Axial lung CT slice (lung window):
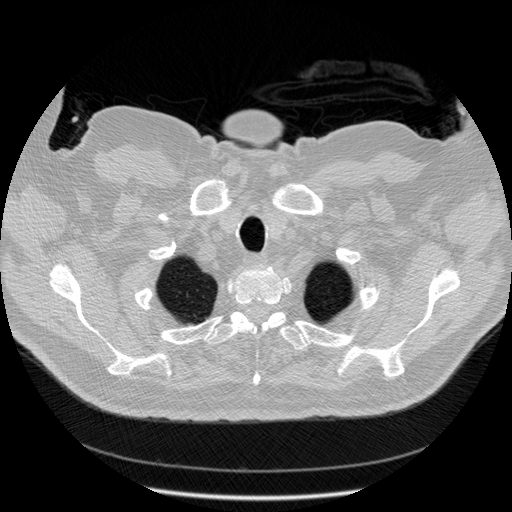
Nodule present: no